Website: apple
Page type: address-validator
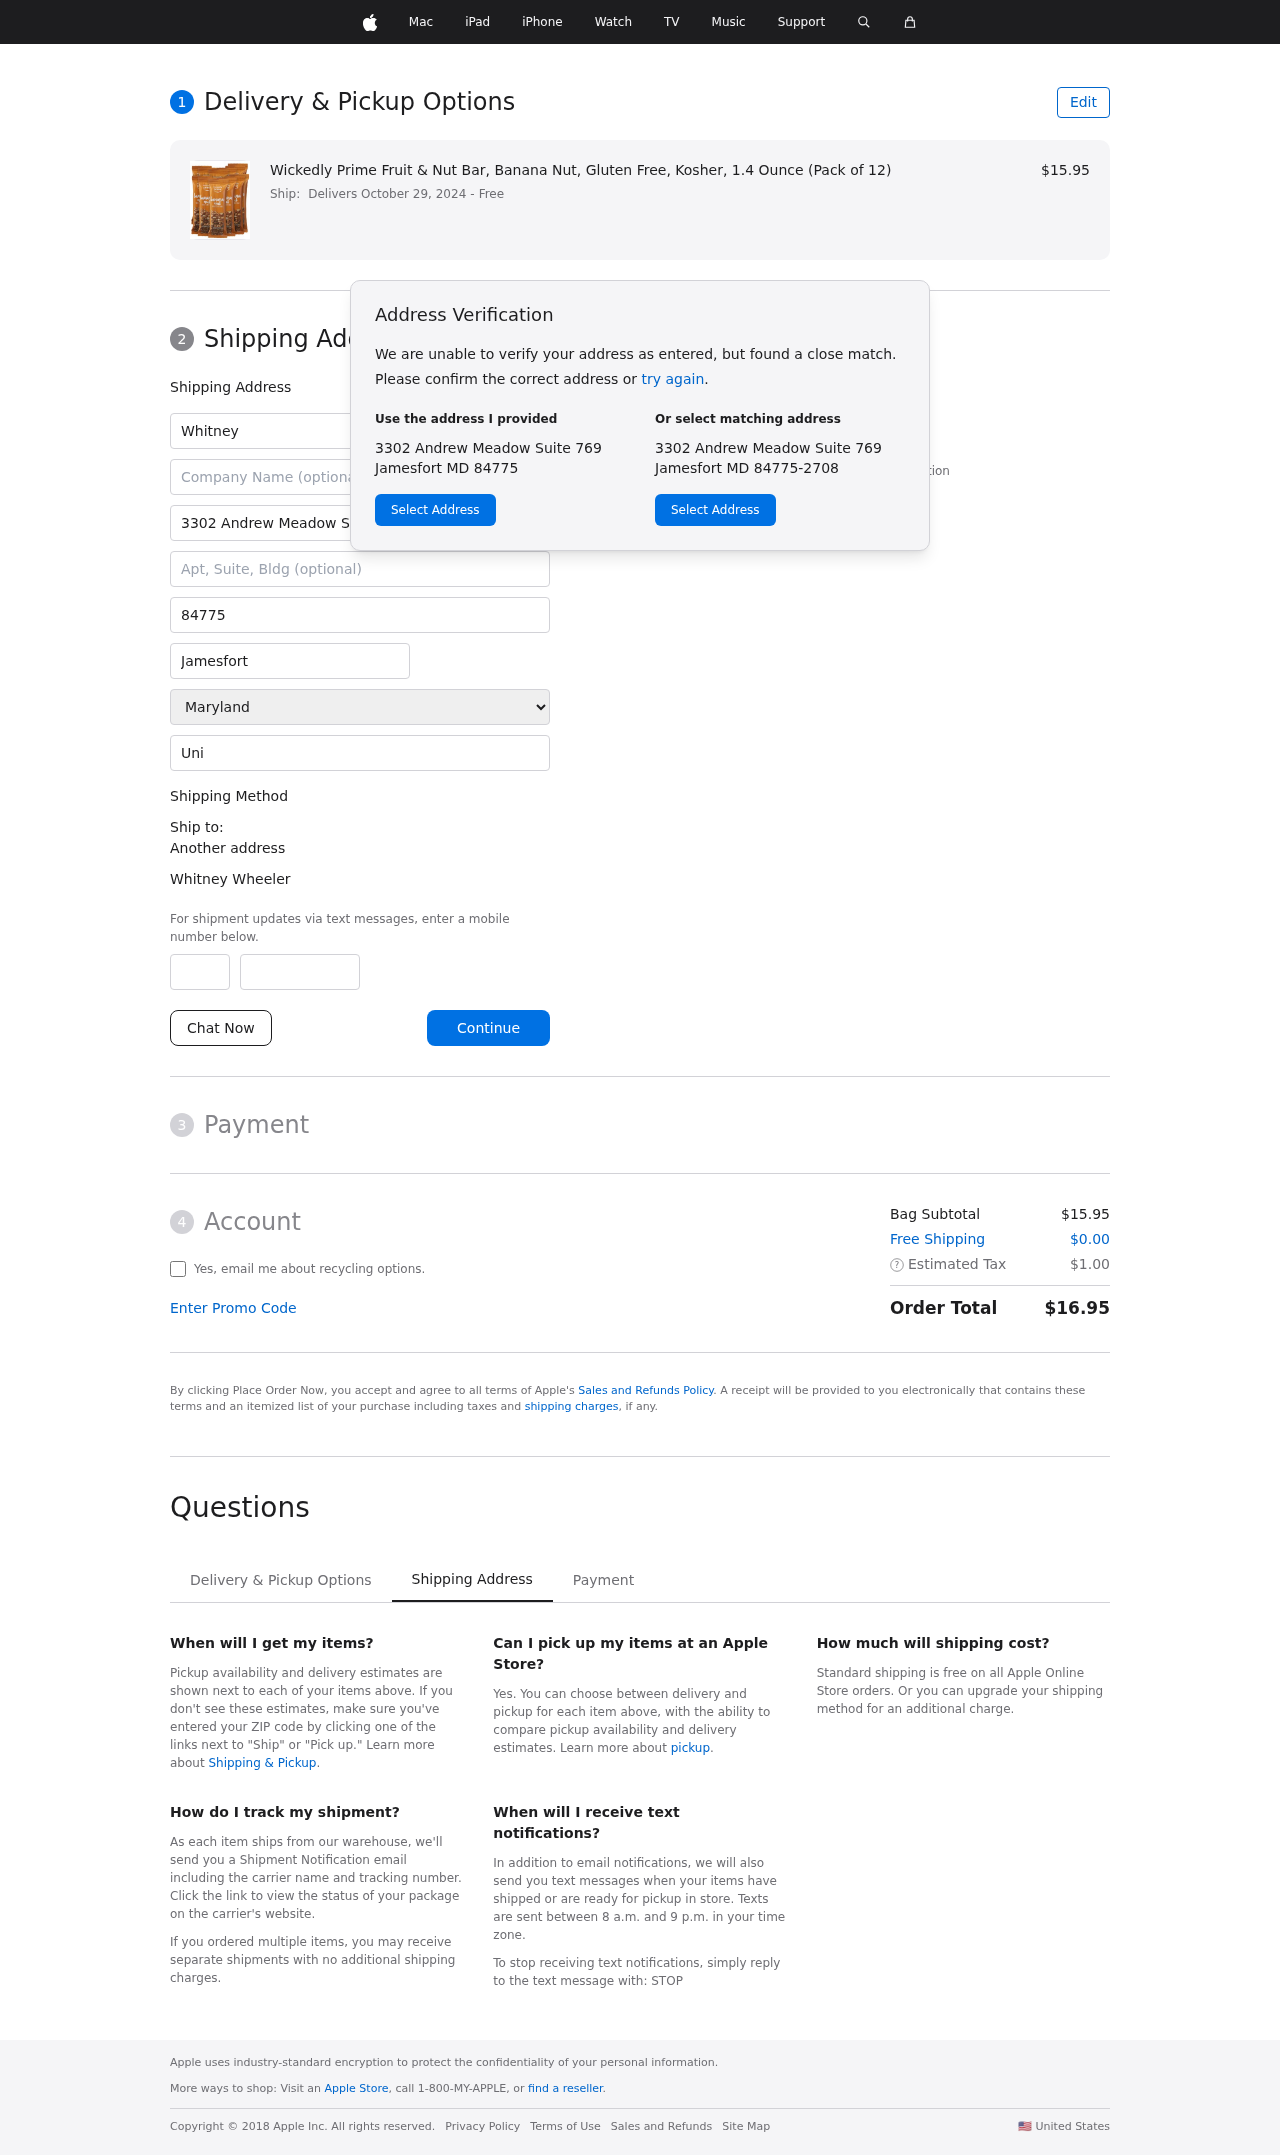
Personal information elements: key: PII_CITY
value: Jamesfort
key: PII_COUNTRY
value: United States
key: PII_FIRSTNAME
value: Whitney
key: PII_FULLNAME
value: Whitney Wheeler
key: PII_LASTNAME
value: Wheeler
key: PII_PHONE_AREA
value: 350
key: PII_PHONE_SUFFIX
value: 8449
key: PII_POSTCODE
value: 84775
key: PII_STATE
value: Maryland
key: PII_STREET
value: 3302 Andrew Meadow Suite 769
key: PII_CITY_STATE_ZIP
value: Jamesfort MD 84775
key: PII_STATE_ABBR
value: MD
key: PII_POSTCODE_FULL
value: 84775
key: PII_POSTCODE_NUMERIC
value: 84775
Product elements: key: PRODUCT1_NAME
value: Wickedly Prime Fruit & Nut Bar, Banana Nut, Gluten Free, Kosher, 1.4 Ounce (Pack of 12)
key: PRODUCT1_PRICE
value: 15.95
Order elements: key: ORDER_DELIVERY_DATE
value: Delivers October 29, 2024
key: ORDER_SUBTOTAL
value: $15.95
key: ORDER_SHIPPING_COST
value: $0.00
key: ORDER_TAX
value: $1.00
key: ORDER_TOTAL
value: $16.95